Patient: sex F, age 65
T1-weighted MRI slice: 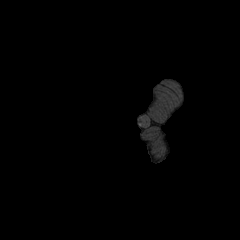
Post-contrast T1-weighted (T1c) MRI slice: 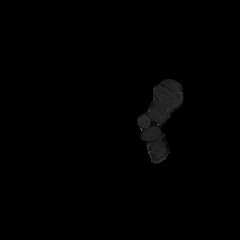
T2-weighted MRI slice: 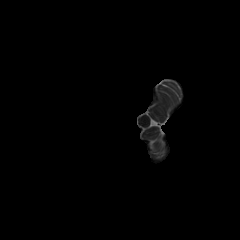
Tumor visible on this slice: no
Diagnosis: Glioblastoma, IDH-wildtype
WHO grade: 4